Chest X-ray:
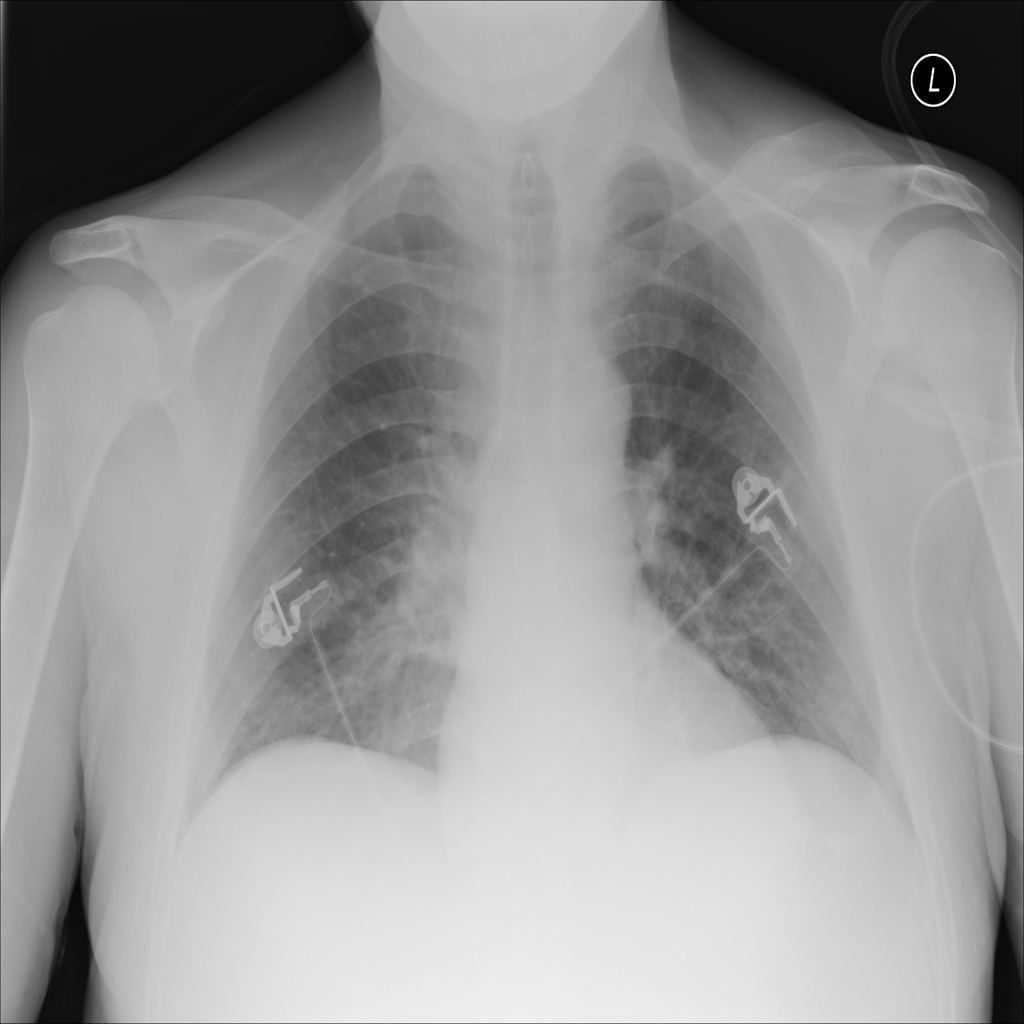
No abnormal finding: yes